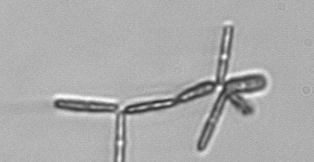
Label: Thalassionema